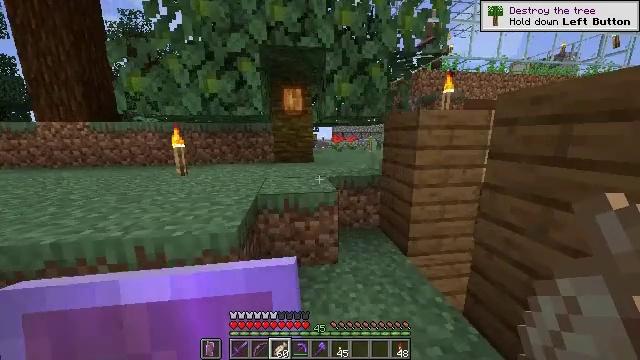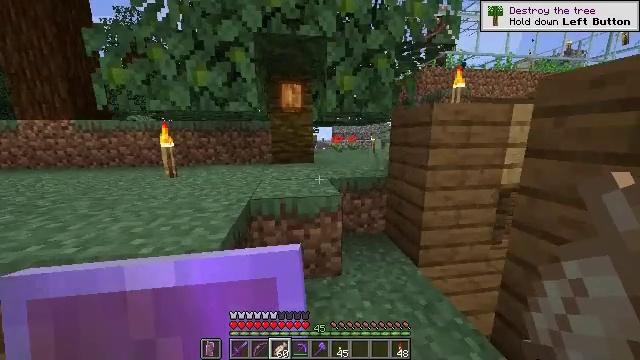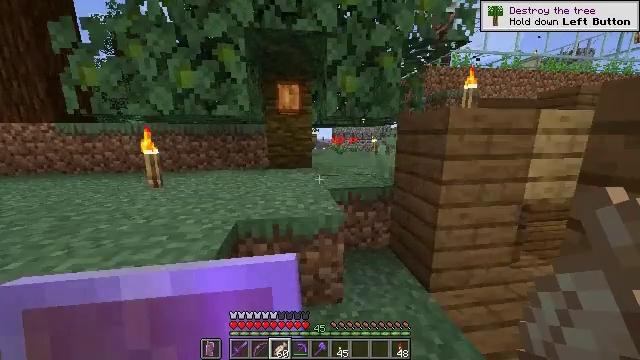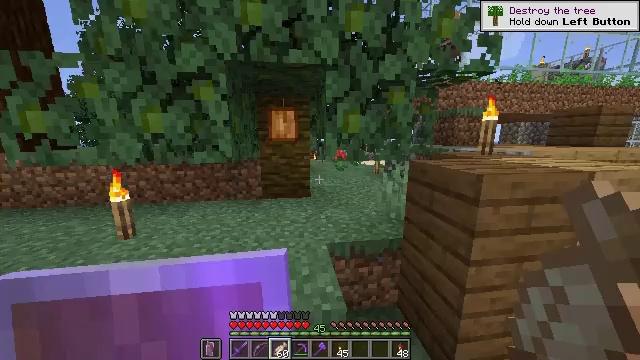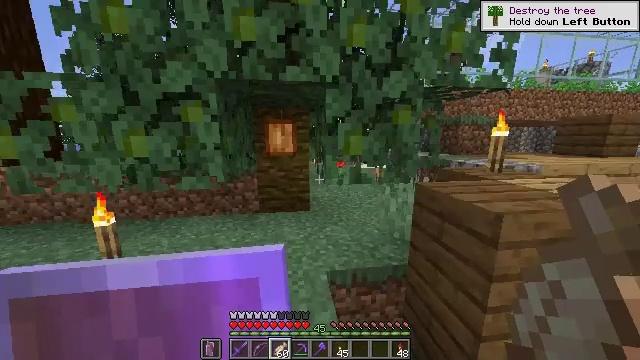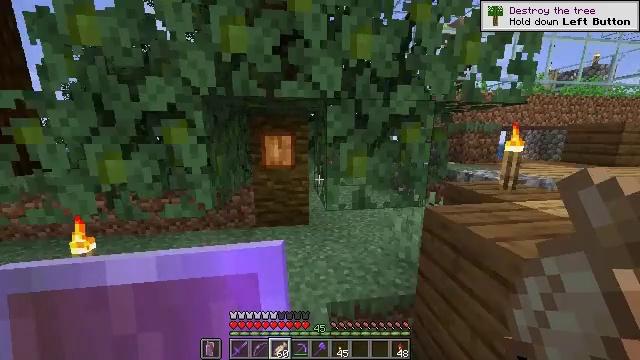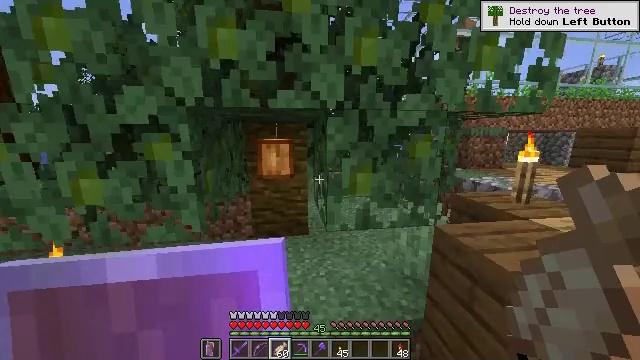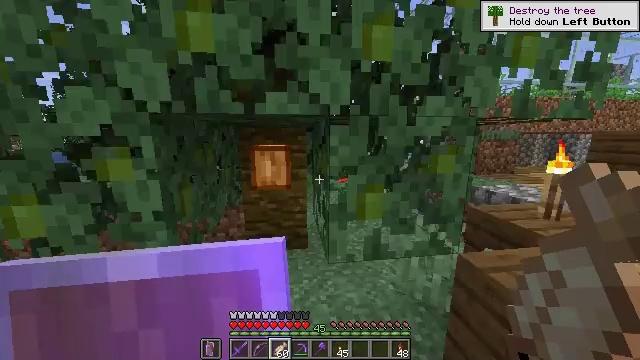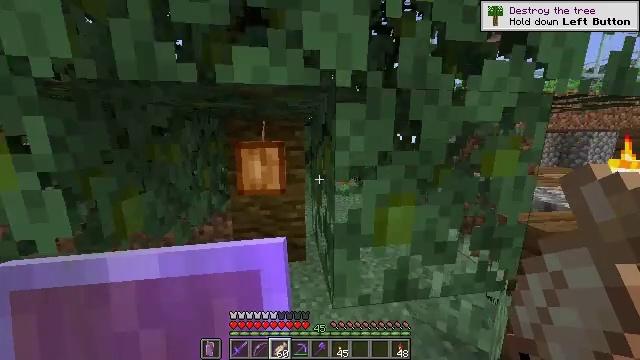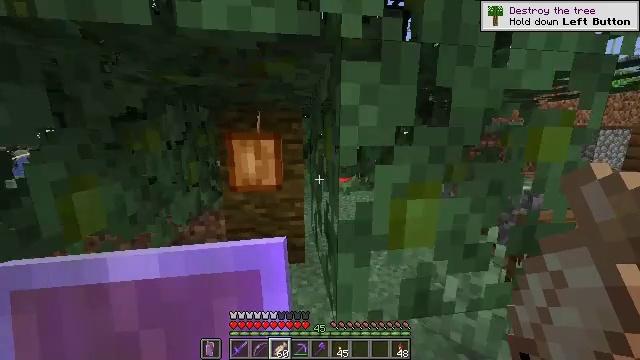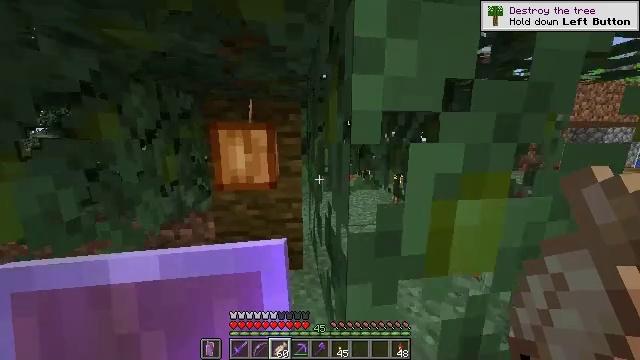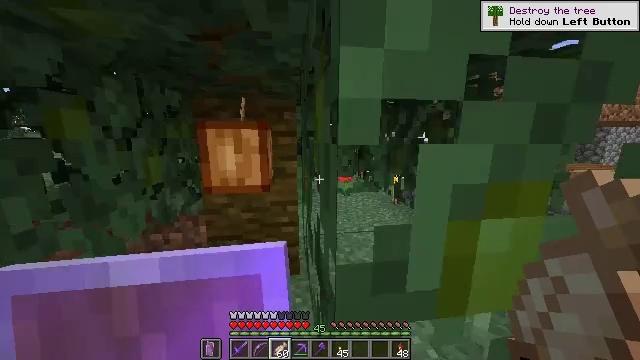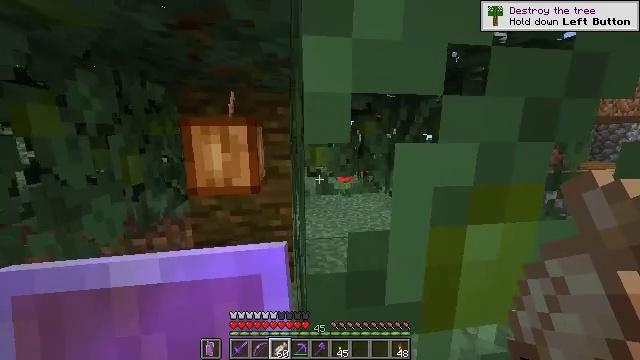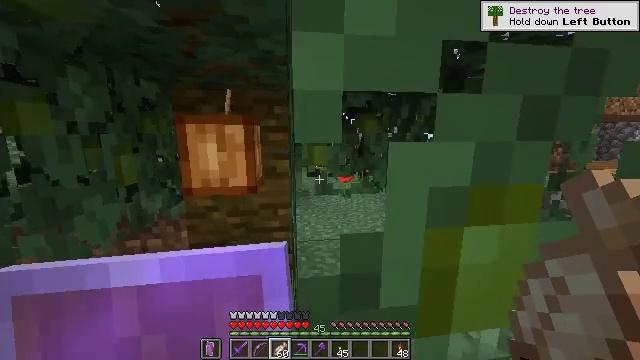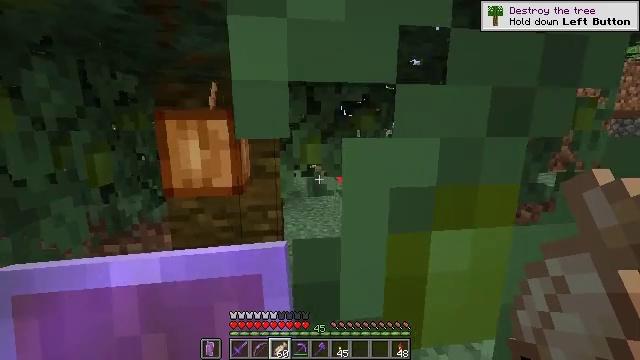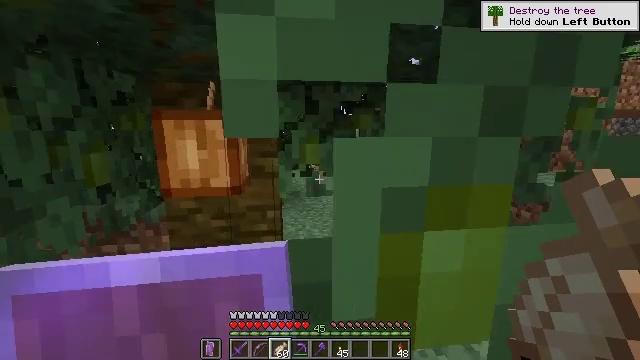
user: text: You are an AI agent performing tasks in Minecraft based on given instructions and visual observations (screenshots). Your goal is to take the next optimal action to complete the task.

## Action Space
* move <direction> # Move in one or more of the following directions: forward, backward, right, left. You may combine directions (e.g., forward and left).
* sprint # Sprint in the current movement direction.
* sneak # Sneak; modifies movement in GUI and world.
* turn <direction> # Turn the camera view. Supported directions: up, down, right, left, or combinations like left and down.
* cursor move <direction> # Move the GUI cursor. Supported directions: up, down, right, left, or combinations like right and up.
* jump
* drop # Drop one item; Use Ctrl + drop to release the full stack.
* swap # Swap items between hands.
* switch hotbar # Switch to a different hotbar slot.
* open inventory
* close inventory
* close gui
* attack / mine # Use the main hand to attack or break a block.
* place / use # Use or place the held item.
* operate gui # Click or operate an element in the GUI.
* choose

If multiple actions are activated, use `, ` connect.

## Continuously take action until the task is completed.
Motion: motion action
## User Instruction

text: Gather cactus by attacking it.
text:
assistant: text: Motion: move forward, sprint
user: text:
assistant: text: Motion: move forward, sprint, jump
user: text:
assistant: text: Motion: move forward, sprint, jump
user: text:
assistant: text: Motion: move forward, sprint, jump
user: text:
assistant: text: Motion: move forward, sprint
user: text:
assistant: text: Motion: move forward, sprint
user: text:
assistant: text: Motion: move forward, sprint
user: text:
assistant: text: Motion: move forward, sprint
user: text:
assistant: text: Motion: move forward, sprint
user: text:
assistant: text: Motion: move forward, sprint
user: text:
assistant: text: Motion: move forward, sprint
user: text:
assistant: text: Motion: move forward, sprint
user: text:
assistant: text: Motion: move forward, sprint
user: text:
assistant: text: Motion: move forward, sprint
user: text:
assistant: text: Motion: move forward, sprint
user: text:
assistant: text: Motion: move forward, sprint
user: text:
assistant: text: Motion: move forward, sprint
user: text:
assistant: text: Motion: move forward, sprint
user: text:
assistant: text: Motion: move forward, sprint
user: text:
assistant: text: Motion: move forward, sprint
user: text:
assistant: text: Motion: move forward, sprint
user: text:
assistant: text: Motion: move forward, sprint
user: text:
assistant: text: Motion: move forward, sprint
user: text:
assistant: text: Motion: move forward, sprint
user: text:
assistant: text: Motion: move forward, sprint
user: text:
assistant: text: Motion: move forward, sprint
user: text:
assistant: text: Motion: move forward, sprint
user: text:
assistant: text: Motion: move forward, sprint
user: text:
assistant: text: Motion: move forward, sprint
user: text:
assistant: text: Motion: move forward, sprint, turn left